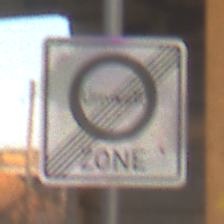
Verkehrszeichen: EndeUmweltzone
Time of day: SunriseSunset
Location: Roofed (Suburban)
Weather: Clear
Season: NotSpecified
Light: Natural